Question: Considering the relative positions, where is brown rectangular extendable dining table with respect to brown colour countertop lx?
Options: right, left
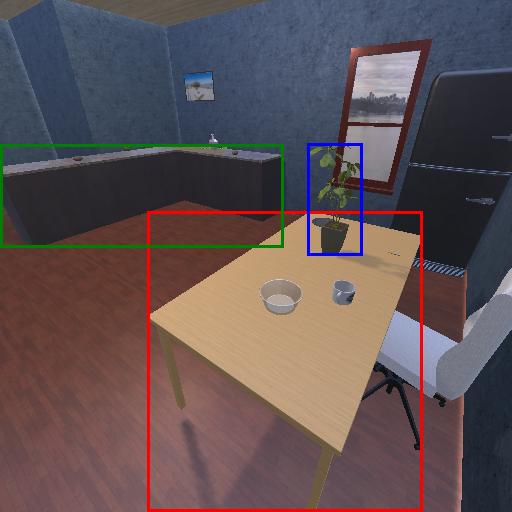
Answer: right